Fundus camera: zeiss
Shooting center: midpoint
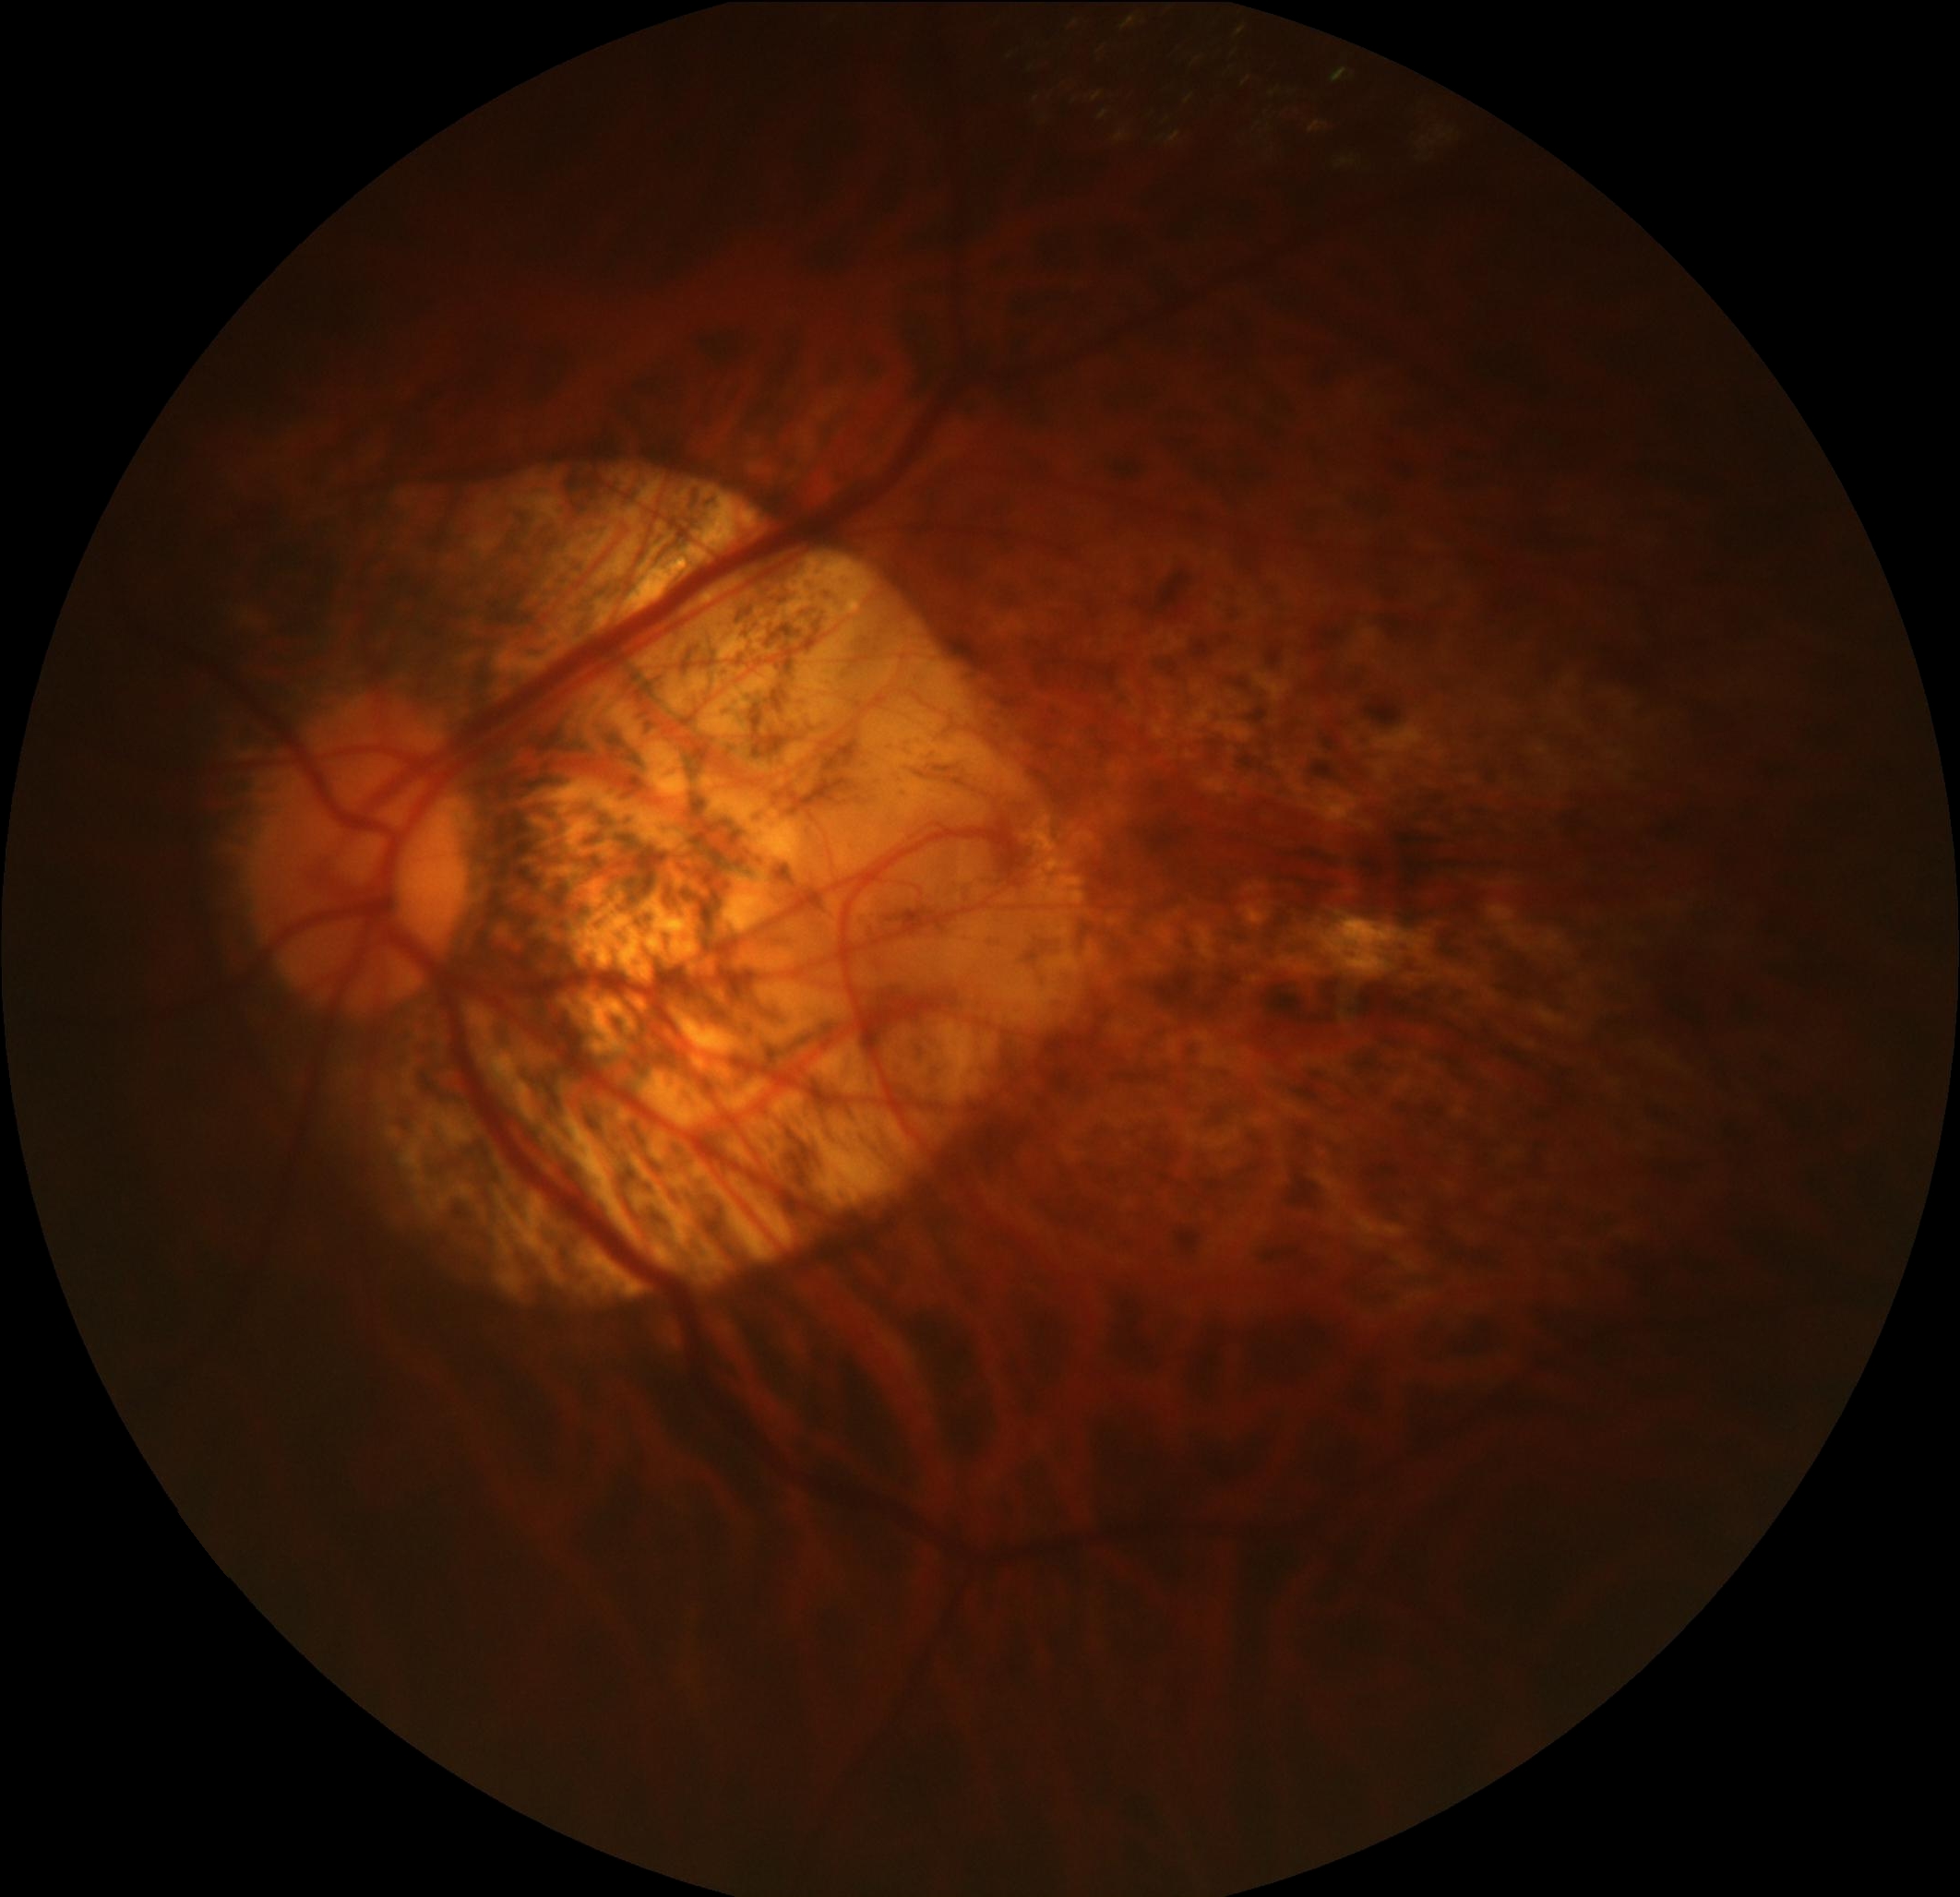
Pathologic myopia: yes
Patchy retinal atrophy: present
Retinal detachment: absent